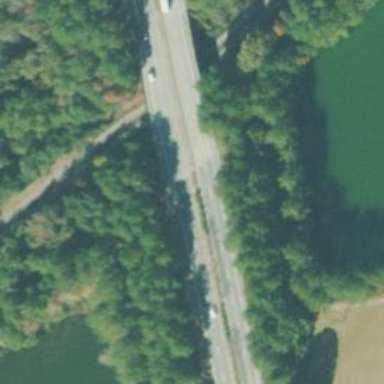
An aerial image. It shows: Secondary road crossing bridge.